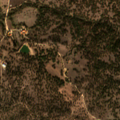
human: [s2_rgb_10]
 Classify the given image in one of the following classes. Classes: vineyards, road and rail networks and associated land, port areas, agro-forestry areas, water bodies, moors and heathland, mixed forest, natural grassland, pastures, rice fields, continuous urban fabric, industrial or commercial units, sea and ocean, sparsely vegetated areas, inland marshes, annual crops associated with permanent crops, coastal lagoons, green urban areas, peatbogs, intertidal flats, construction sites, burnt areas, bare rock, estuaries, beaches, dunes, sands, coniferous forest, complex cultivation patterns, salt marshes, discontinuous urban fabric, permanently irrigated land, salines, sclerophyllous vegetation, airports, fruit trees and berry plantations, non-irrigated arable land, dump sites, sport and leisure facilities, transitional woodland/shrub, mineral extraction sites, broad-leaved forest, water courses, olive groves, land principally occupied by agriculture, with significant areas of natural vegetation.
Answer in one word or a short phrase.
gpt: non-irrigated arable land, permanently irrigated land, agro-forestry areas